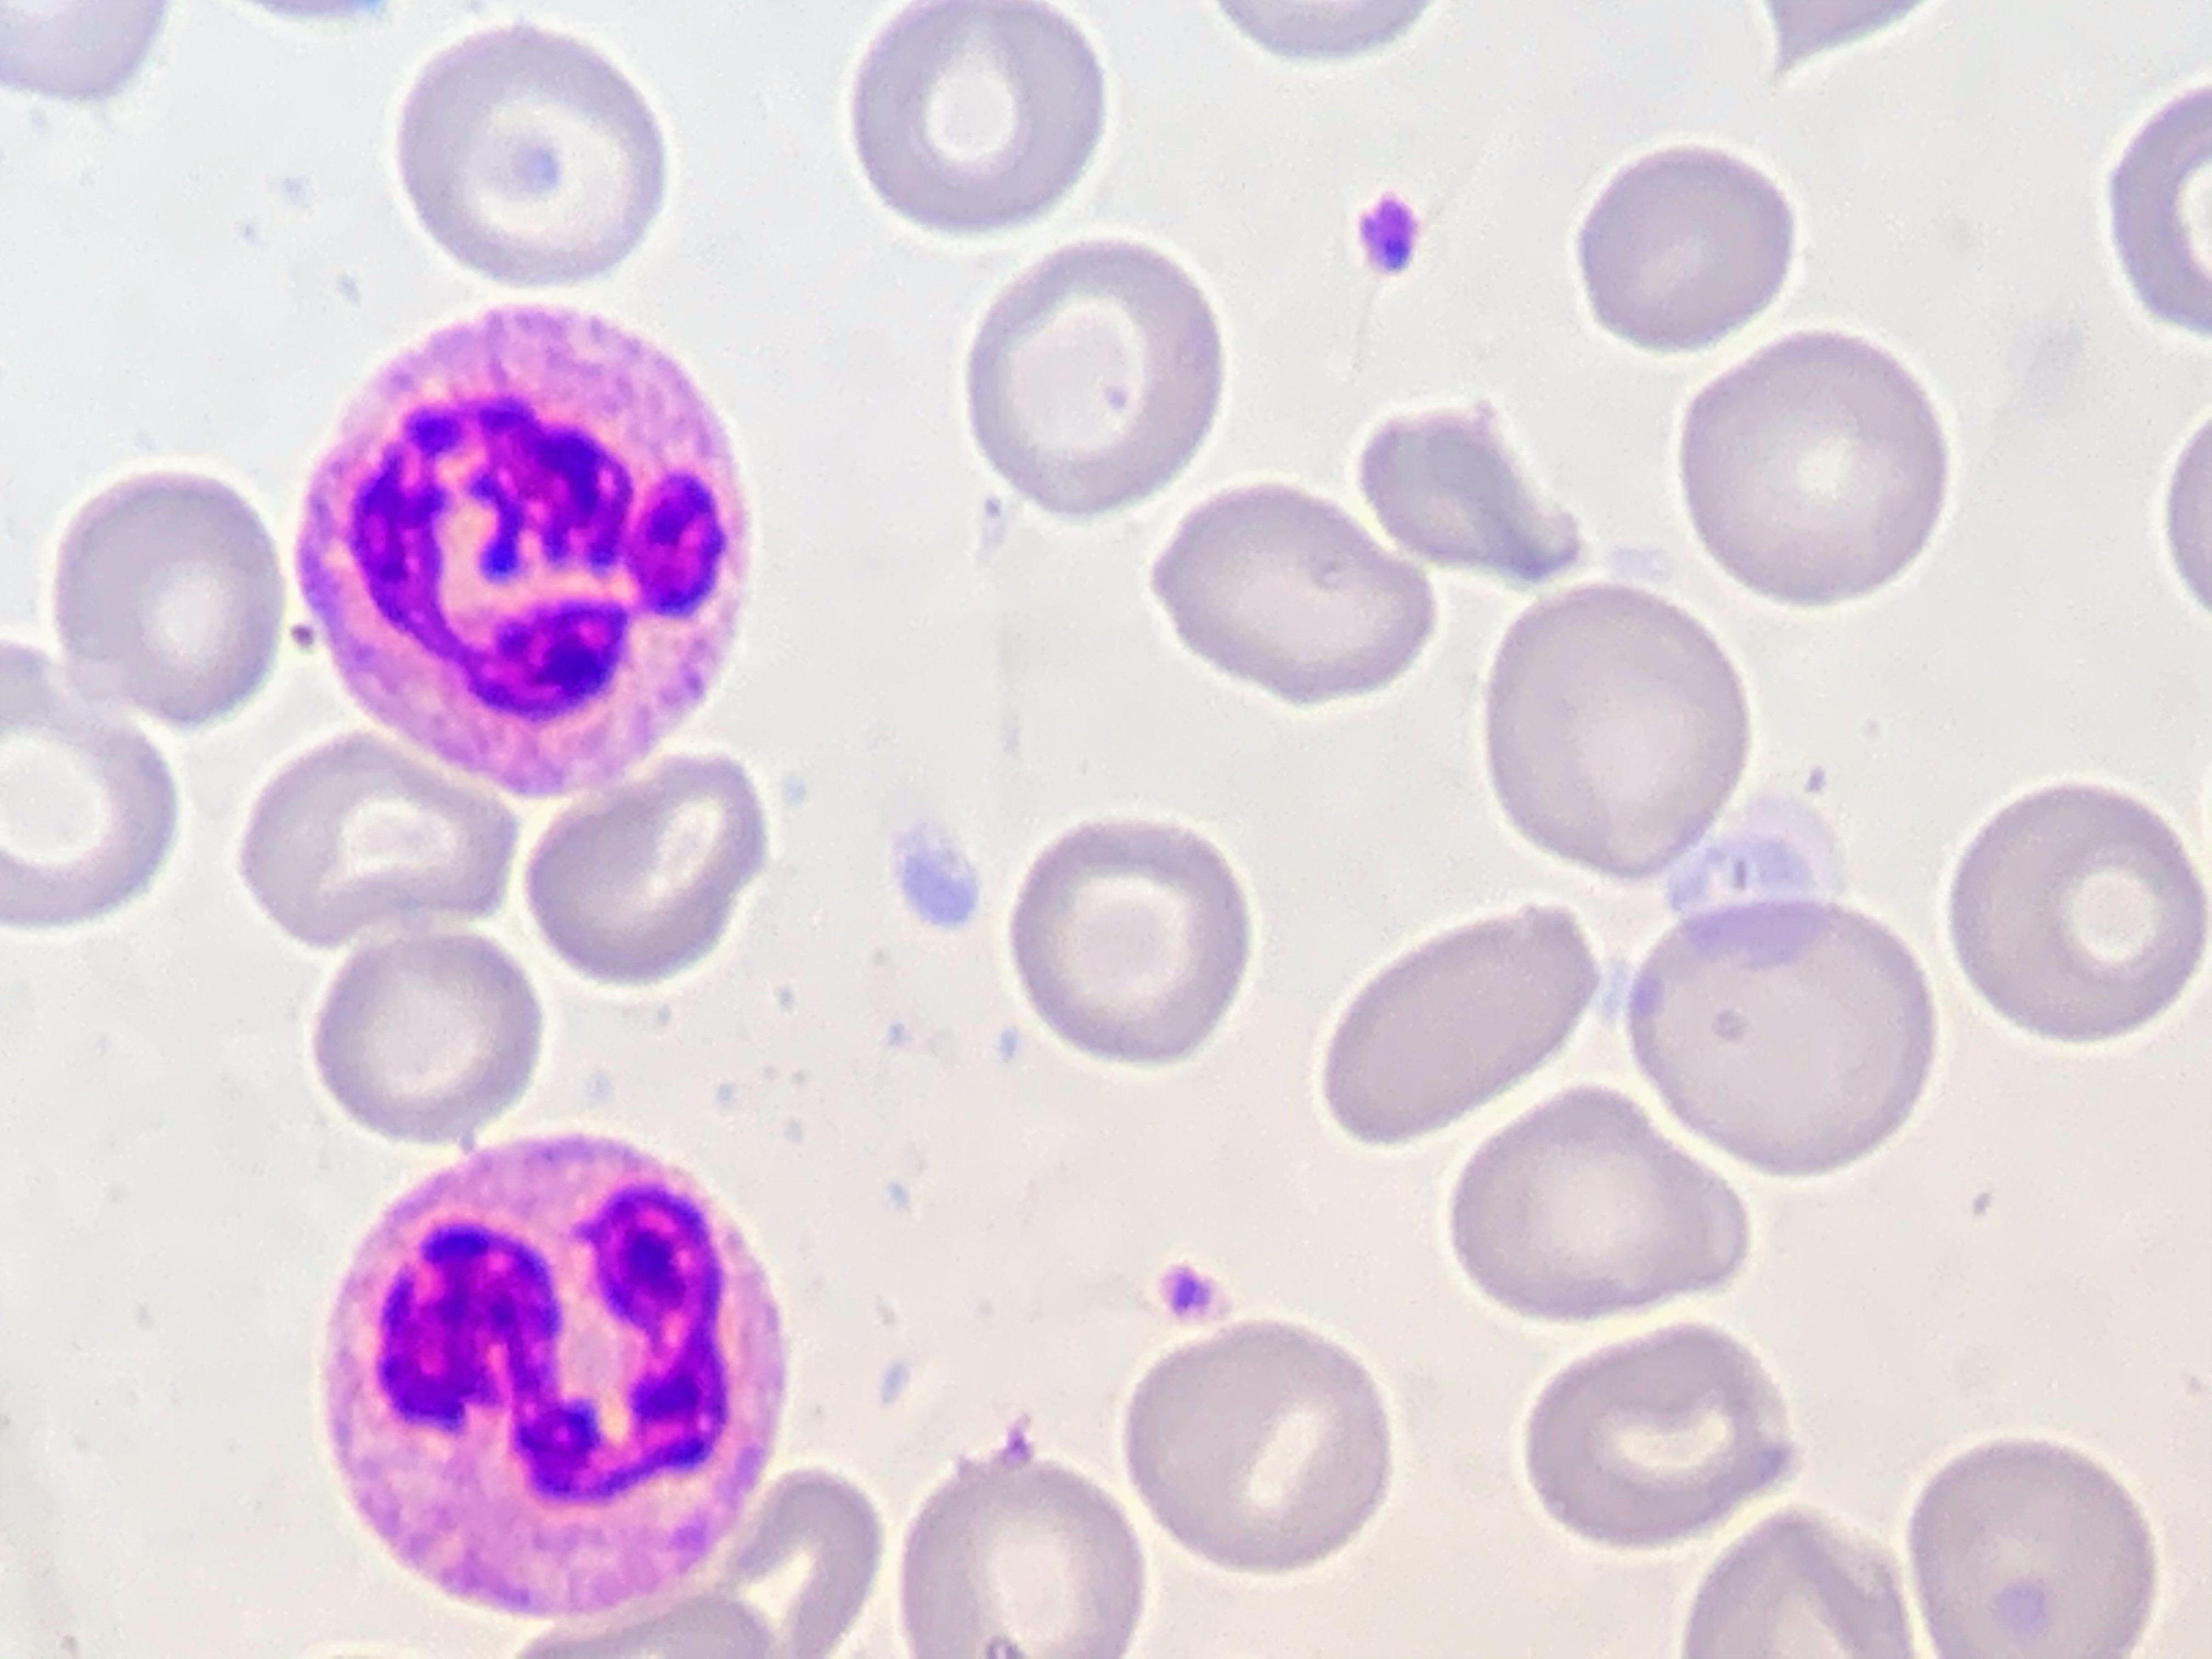
Cell type: NEUTROPHILS